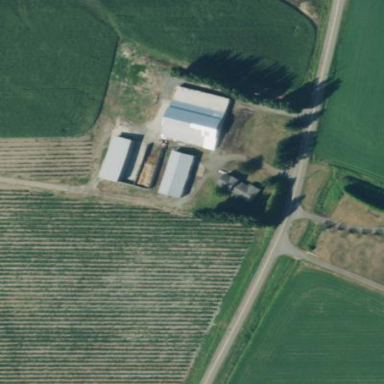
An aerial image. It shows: Farmyard area.